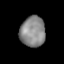
Tissue: lung
Cell type: Others
Senescence score: 0.5495
Nuclear area (px): 749
Mean DAPI intensity: 135.872